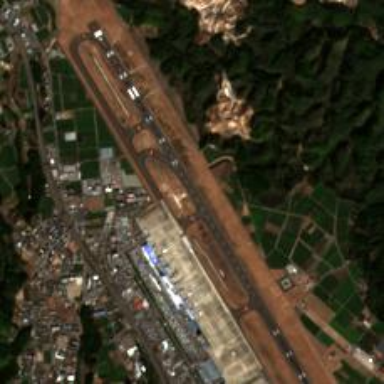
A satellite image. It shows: Runway at airport.